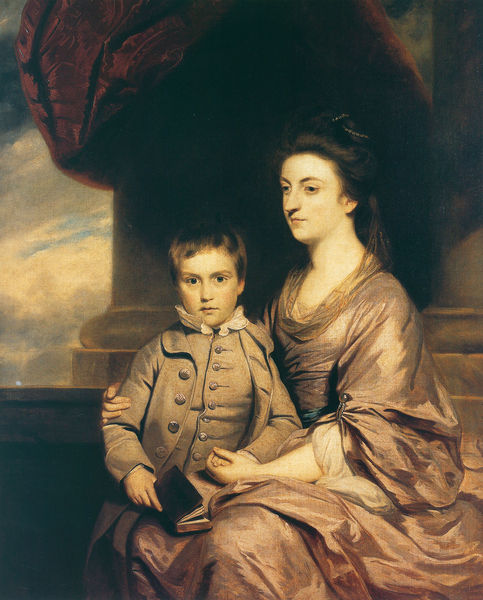
Titel: Elizabeth Herbert, Countess of Pembroke und ihr Sohn George, Lord Herbert
Künstler: Sir Joshua Reynolds
Institution: Salisbury, Wilton House, The Collection of Earl of Pembroke
Schlagwörter: dunkel, gemälde, himmel, schatten, wolken, sitzen, braun, finger, frau, frisur, haar, hintergrund, kleid, licht, ohr, schmuck, schwarz, säule, säulen, blick, dame, rot, wolke, malerei, anzug, jacke, architektur, barock, bibel, bluse, gesicht, haarschmuck, halten, kleidung, kragen, samt, sockel, stehen, stein, bildnis, hals, hände, portrait, porträt, vorhang, gold, haare, sitzend, stoff, adel, kind, mutter, renaissance, lehnen, treppen, lesen, stufen, junge, knöpfe, doppelportrait, knabe, buch, halbprofil, anlehnen, berührung, sohn, marquise, brinze